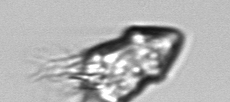
Label: Strombidium_inclinatum